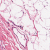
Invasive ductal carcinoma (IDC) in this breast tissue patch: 0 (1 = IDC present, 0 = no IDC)